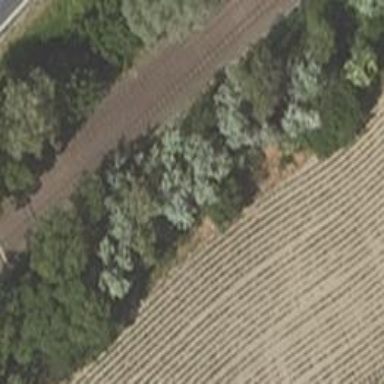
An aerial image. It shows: Row of deciduous broadleaved trees.